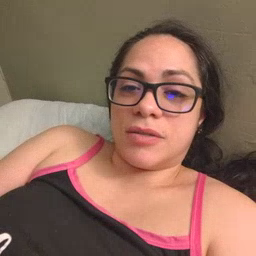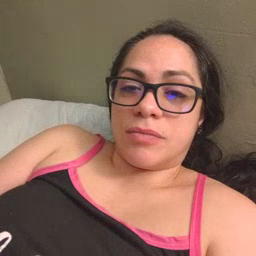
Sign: glasswindow